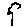
Label: flower